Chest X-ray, PA view. Patient: 30 years old, sex M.
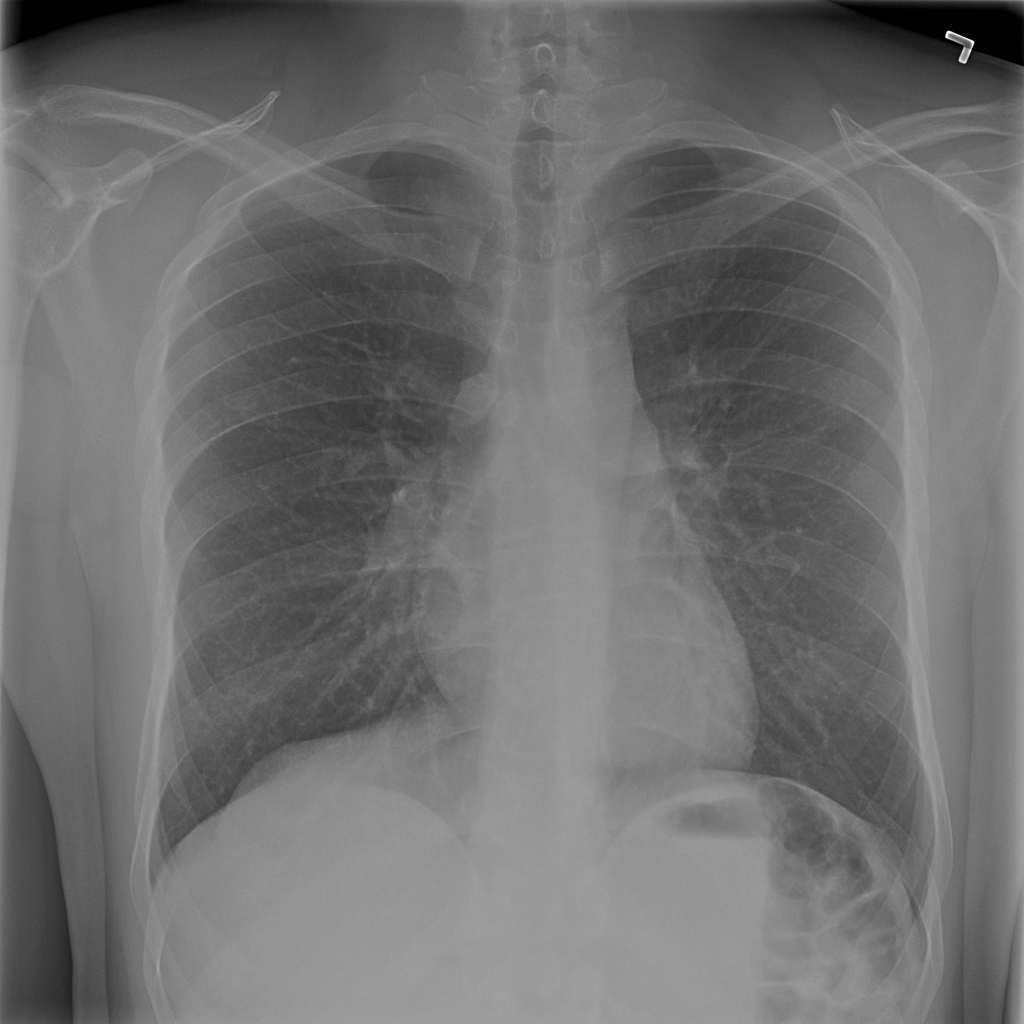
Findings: No Finding